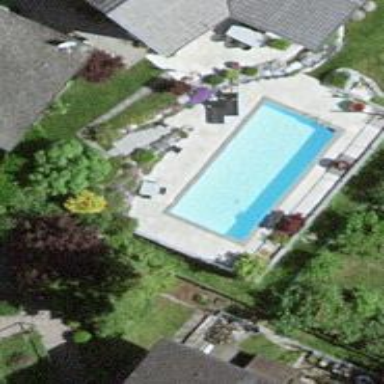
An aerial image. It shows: Swimming pool located in leisure land.